Question: In below script I'm not defining '~l::' as this is used as part of another script.
so if I re-define '~l::' I receive error when try to add this script :

Below script does not fire if the "el" is pressed but it does fire
if "le" is pressed :
'''
~e::
If (GetKeyState("e","p") & GetKeyState("l","p")) {
Run "C:\Eclipse\eclipse-jee-kepler-SR1-win32\eclipse\eclipse.exe"
}
Return
'''
Why is this occuring ? Could another script be impacting the behaviour of this script ?
Update :
Entire script :
'''
~l::
If (GetKeyState("c","p") && GetKeyState("l","p")) {
Send, {Backspace Down}{Backspace Up}{Backspace Down}{Backspace Up}
Run, "www.google.com"
}
Return
;##################################################
;######################################## Eclipse ########
~e::
If (GetKeyState("e","p") & GetKeyState("l","p")) {
Run "C:\Eclipse\eclipse-jee-kepler-SR1-win32\eclipse\eclipse.exe"
}
Return
'''
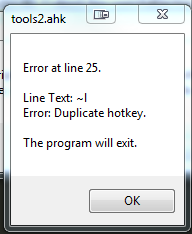
Answer: I moved my script to top of page and now it works :
'''
~e::
~l::
If (GetKeyState("e","p") && GetKeyState("l","p")) {
Run "C:\Eclipse\eclipse-jee-kepler-SR1-win32\eclipse\eclipse.exe"
}
Return ;
'''